Aerial crown-view tile of a tropical tree (Barro Colorado Island, Panama), acquired 20250414:
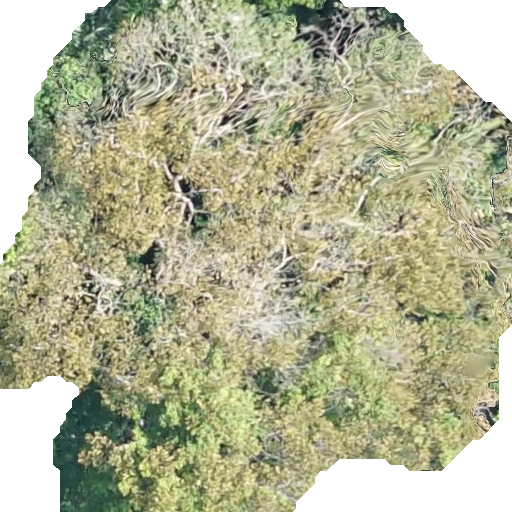
Species: Dipteryx oleifera
GBIF accepted scientific name: Dipteryx oleifera
Crown area: 350.191 m²